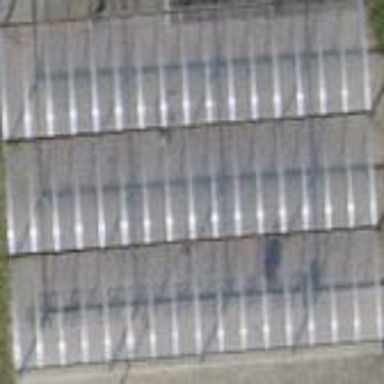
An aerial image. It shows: Bicycle parking area located on the roof of building.